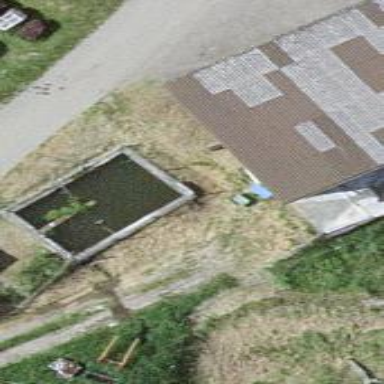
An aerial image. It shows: Emergency water tank next to natural water source.